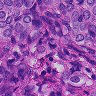
Metastatic tissue present: yes